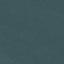
Land use / land cover class: SeaLake